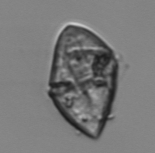
Label: Gyrodinium